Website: apple
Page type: customer-info-address
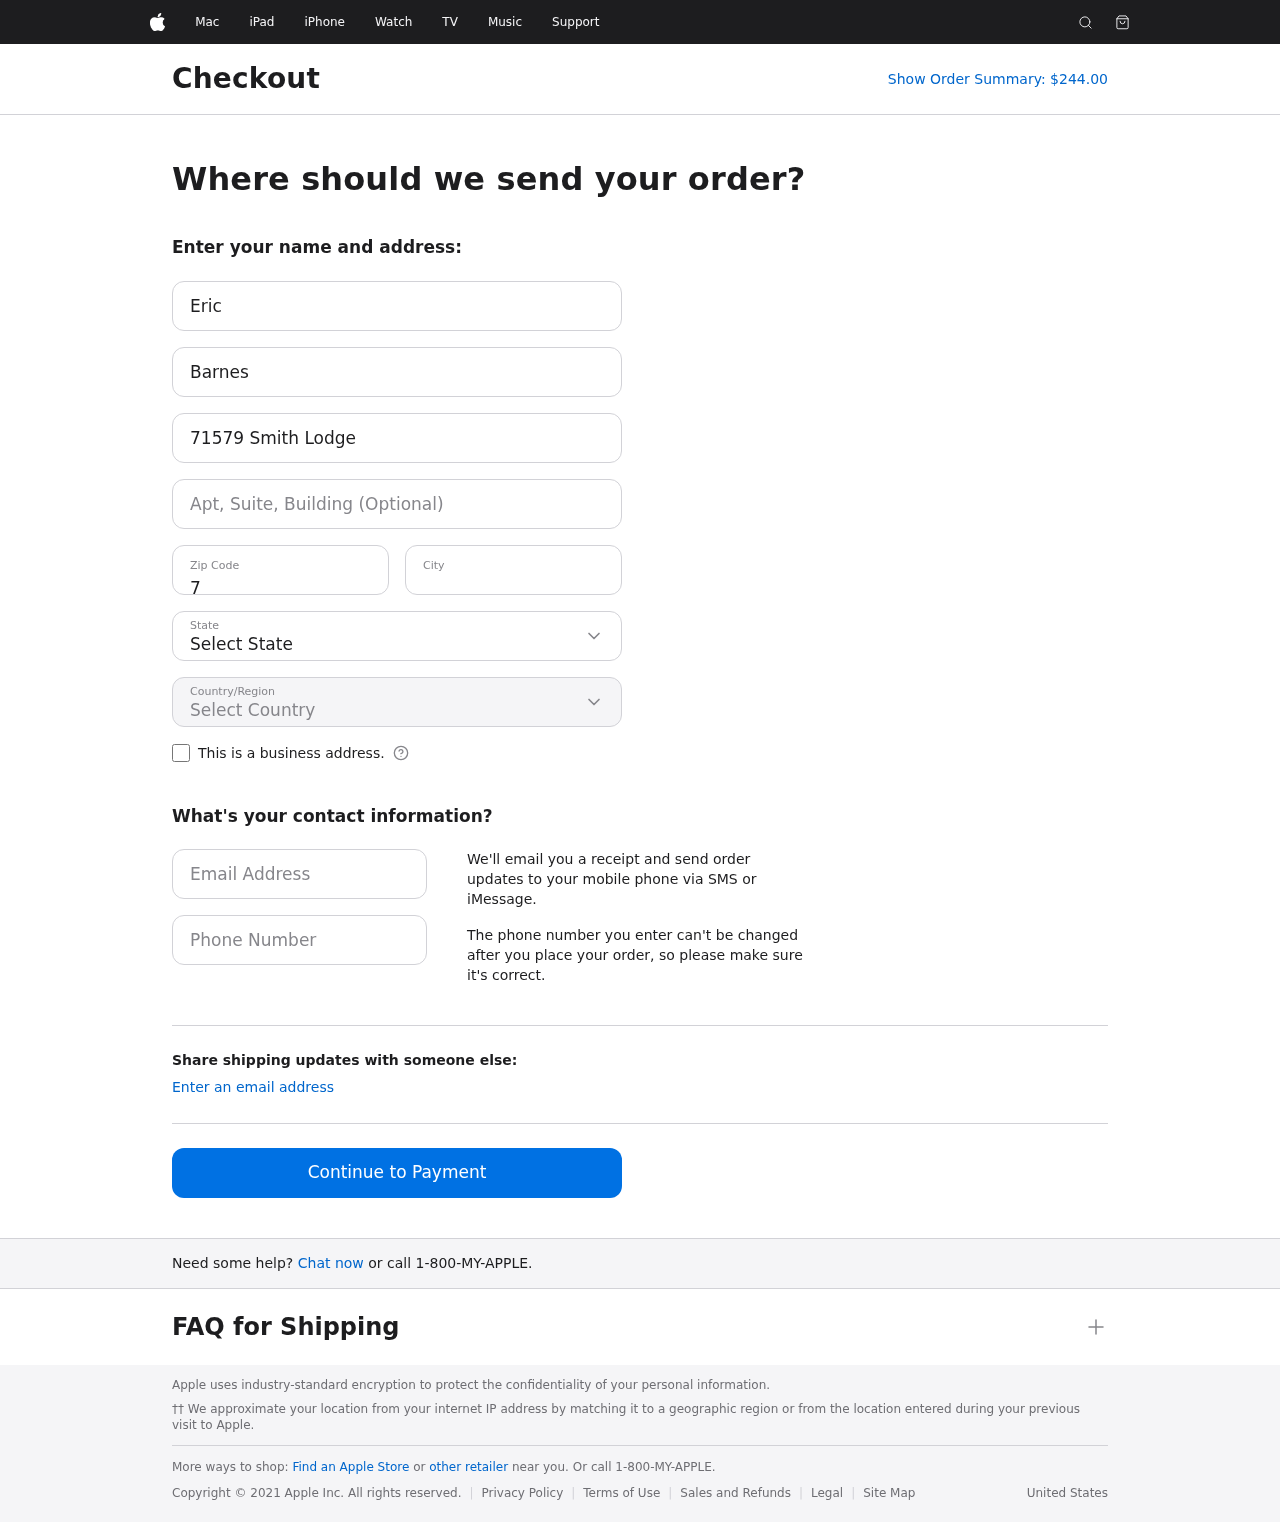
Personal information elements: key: PII_CITY
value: Dunlapport
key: PII_COUNTRY
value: United States
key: PII_EMAIL
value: eric.barnes@yahoo.com
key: PII_FIRSTNAME
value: Eric
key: PII_LASTNAME
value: Barnes
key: PII_PHONE
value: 6999196057
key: PII_POSTCODE
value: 75640
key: PII_STATE
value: Kentucky
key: PII_STREET
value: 71579 Smith Lodge
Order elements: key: ORDER_TOTAL
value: Show Order Summary: $244.00